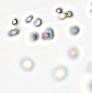
Label: Phaeocystis